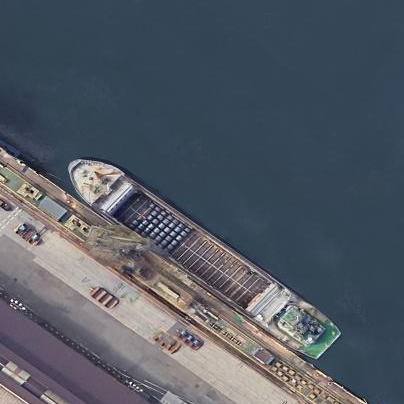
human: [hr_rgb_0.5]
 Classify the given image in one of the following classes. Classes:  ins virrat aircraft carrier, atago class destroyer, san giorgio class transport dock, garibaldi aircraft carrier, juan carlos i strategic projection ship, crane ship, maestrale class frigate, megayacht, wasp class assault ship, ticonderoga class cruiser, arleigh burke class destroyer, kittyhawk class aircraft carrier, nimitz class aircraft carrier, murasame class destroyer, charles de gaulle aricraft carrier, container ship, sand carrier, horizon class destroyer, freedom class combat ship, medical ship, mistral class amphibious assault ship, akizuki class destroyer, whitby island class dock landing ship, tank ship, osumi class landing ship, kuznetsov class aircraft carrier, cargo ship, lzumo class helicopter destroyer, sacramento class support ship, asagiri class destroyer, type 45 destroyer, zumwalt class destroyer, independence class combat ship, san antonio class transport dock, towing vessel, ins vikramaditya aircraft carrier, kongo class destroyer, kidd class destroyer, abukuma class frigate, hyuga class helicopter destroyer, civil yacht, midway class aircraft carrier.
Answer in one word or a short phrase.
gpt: Cargo ship